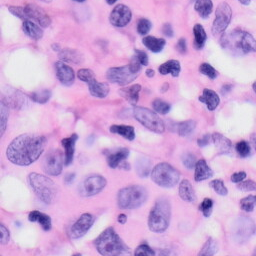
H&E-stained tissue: Skin